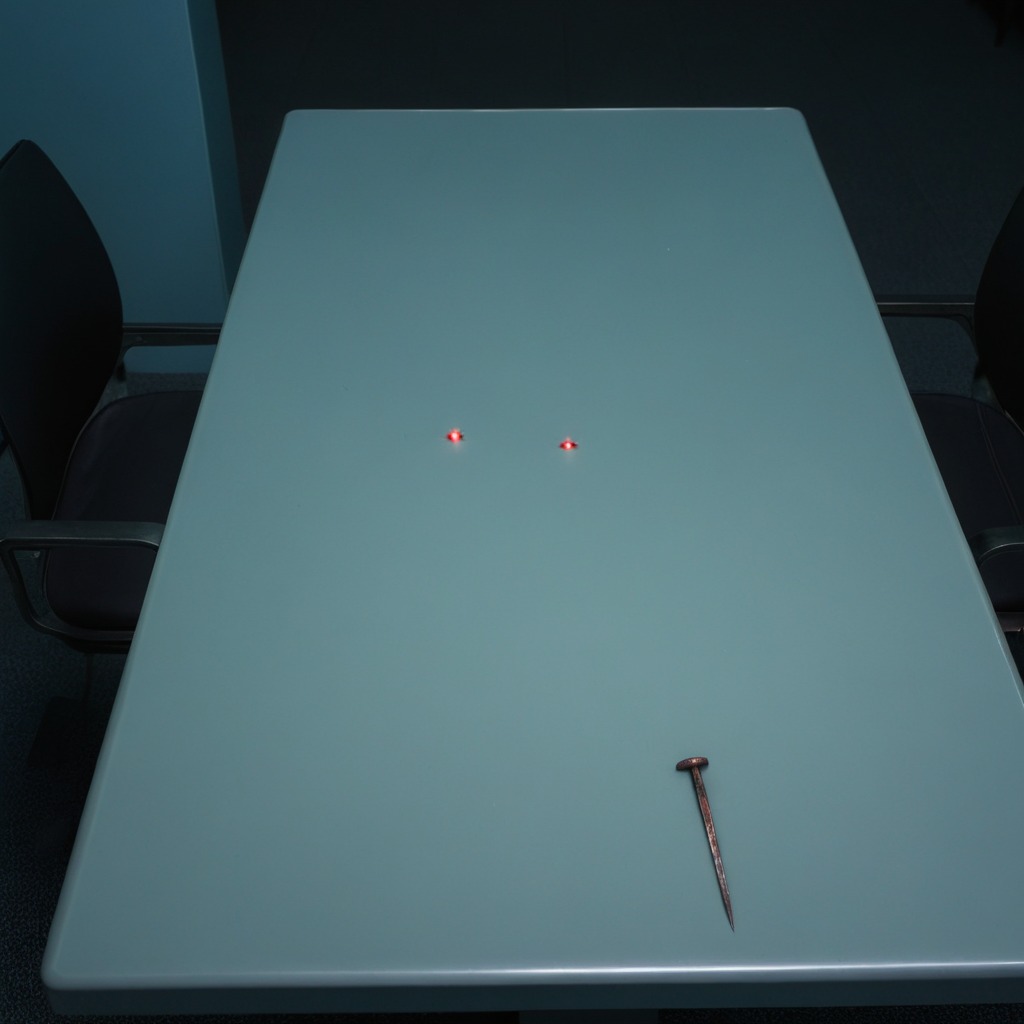
An iron nail is lying on a clean empty table in a railway signal maintenance room lit by harsh overhead fluorescents photorealistic surface textures crisp shadows high dynamic range